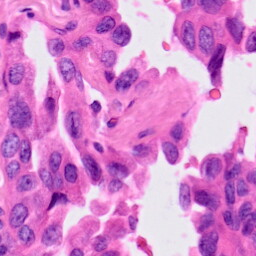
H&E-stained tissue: Lung